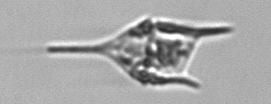
Label: Tripos_lineatus